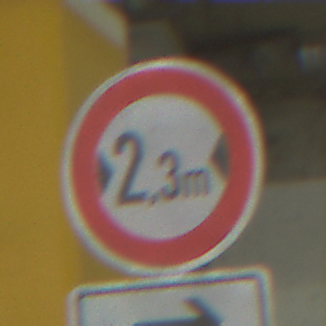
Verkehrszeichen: TatsaechlicheBreite2Komma3
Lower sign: RichtungsangabeDurchPfeile5
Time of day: NotSpecified
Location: Indoor (Special)
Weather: NotSpecified
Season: NotSpecified
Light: Artificial